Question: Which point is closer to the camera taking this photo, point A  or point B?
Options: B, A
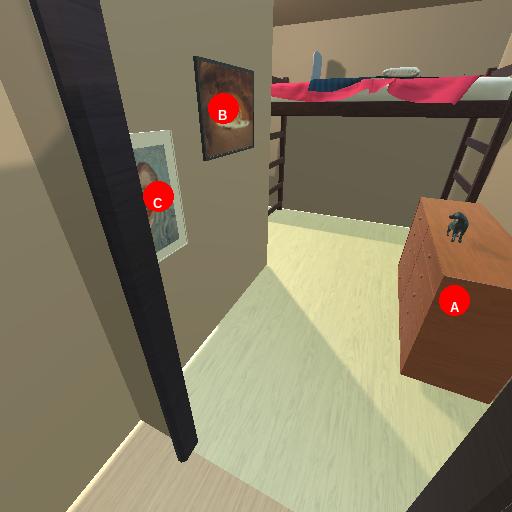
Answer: B